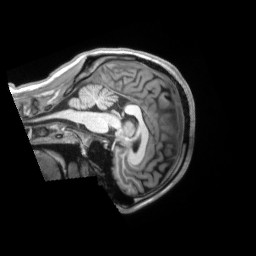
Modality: T1w
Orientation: sagittal
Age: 38
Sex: male
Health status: ill
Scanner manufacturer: siemens
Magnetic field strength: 3 T
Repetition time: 2.2 s
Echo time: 0.00157 s